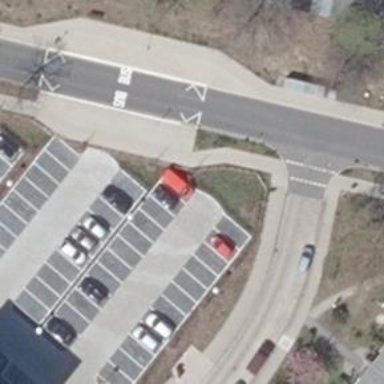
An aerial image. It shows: Parking aisle designated as service road.